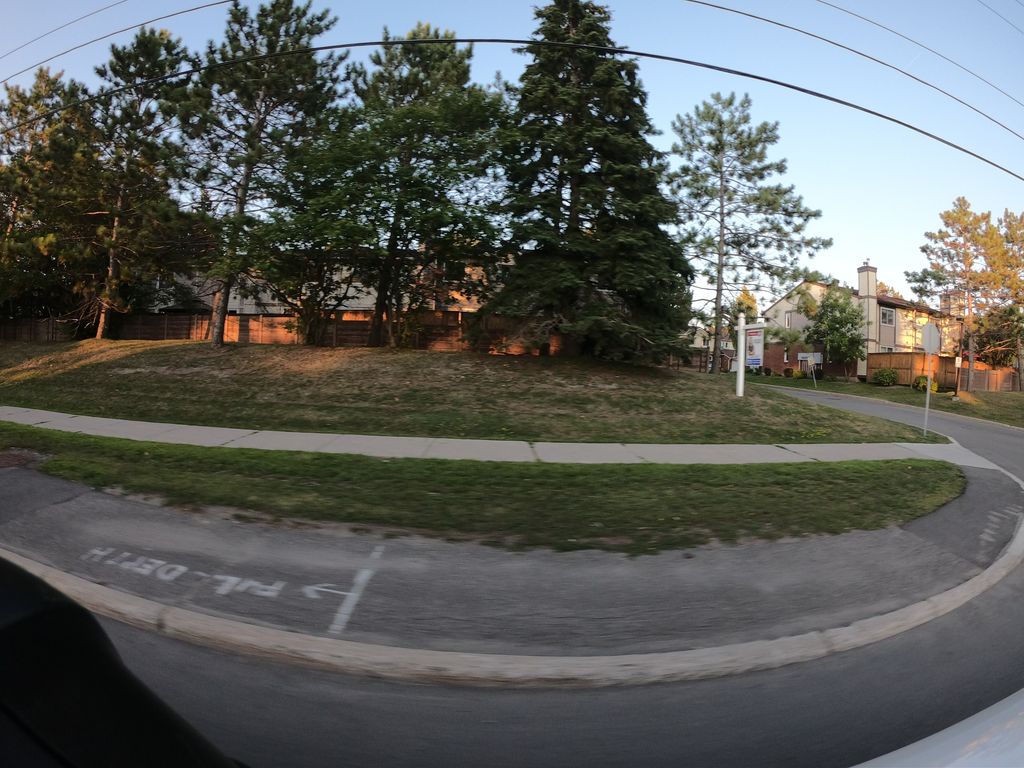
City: ottawa-gatineau